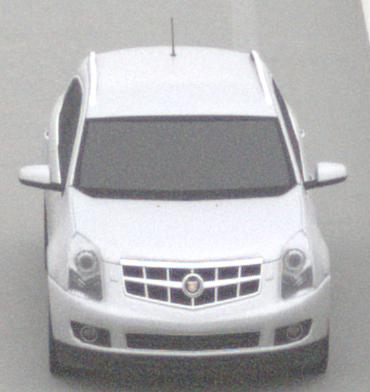
Make: Cadillac
Model: SRX 3.0 V6
Detailed model: SRX (II)
Model produced from: 2010/12
Model produced until: 2012/01
Doors: 5
Color: white
Road condition: dry road
Daytime: midday
Contrast: low contrast